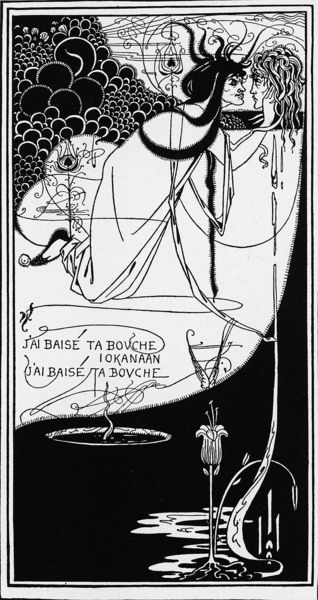
Titel: J`ai baisé ta bouche Iokanaan. Salome mit dem Haupt von Johannes
Künstler: Aubrey Beardsley
Schlagwörter: dunkel, kopf, mann, umhang, wasser, weiß, wolken, fluss, menschen, see, teich, blume, frau, mund, nacht, schwarz, zeichnung, blick, blüte, symbolismus, böse, haupt, messer, rahmen, salome, schale, stein, auge, haare, mantel, paar, pflanze, england, lippen, brunnen, holzschnitt, schrift, kuss, küssen, liebe, französisch, jugendstil, ornamente, striche, tusche, blut, buch, eckig, linear, druck, schwarz-weiss, illustration, text, kreise, schlange, dämon, lilie, schwartz, medusa, schlangen, ornamentik, blasen, hexe, abgetrennt, englad, originell, baurdley, bardley, shclangen